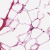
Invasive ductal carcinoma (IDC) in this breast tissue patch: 0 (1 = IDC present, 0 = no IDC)